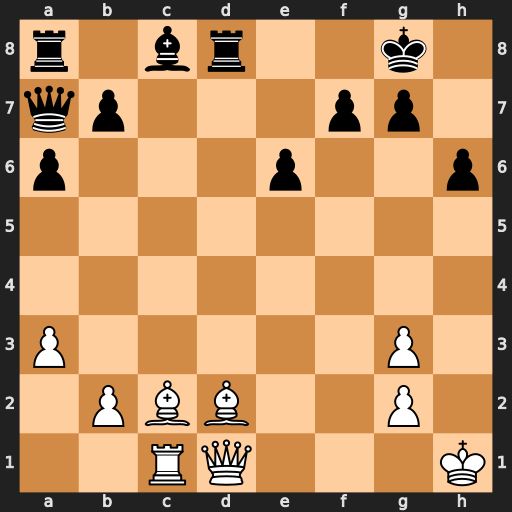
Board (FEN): r1br2k1/qp3pp1/p3p2p/8/8/P5P1/1PBB2P1/2RQ3K
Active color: w
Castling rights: -
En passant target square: -
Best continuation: Be3 Rxd1+ Rxd1 Kf8 Bxa7 Rxa7 Rd8+ Ke7 Rxc8